Question: I am part of a small team working on a web development project. I was asked to work on a new feature of the project whose SVN is maintained on GitHub. So, I created a new branch for this purpose and pushing my changes to this branch. While my team mates work on Master . So, what I do is I pull frequently from master and push changes to my branch. Is this correct way if we want to merge my branch with the master?
Additionally, When I commit using Tortoise git software, it automatically merges Master branch into my subbranch. Like in this picture. Black is the master , blue is the subbranch. Did it(Tortoise Git software) actually merge Master with my branch? I was specifically asked to work on my own branch!

I am new to github. Is there any simple tutorial that you can suggest ? Few months back I have seen a web application (hosted on github) that help you learn Git step by step (Typing commands and visualizing it on a animation alongside)
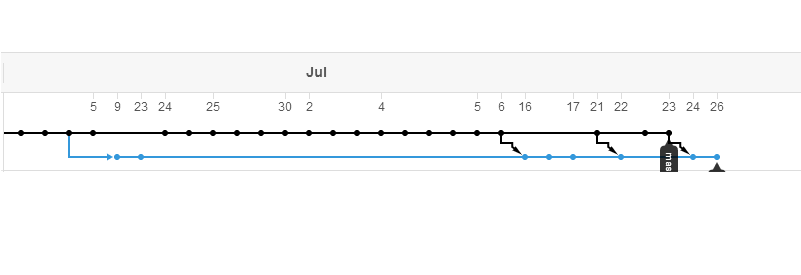
Answer: You don't need to pull from master frequently. Just work on your branch and then commit & push all changes to your branch. Later merge it with master. That is why you are one commit ahead of master.
Here is a good hands on tutorial on GIT branching
<URL>